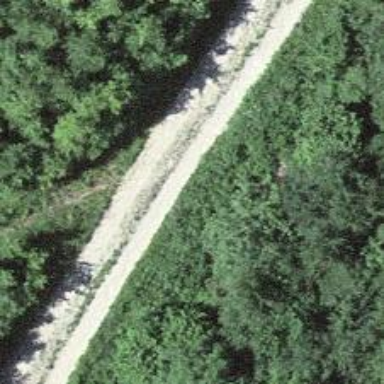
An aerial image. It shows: Gravel track with grade 3 tracktype.